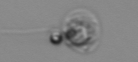
Label: Amoeba